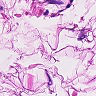
Metastatic tissue present: no